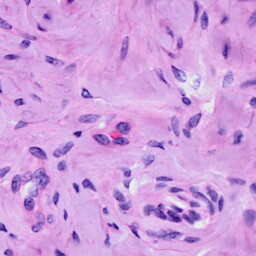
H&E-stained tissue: Cervix